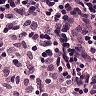
Metastatic tissue present: no